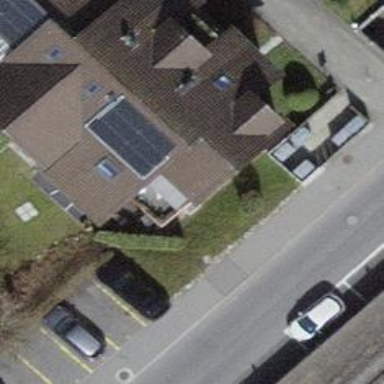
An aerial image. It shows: Solar power generator utilizing photovoltaic technology with solar photovoltaic panels.